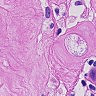
Metastatic tissue present: yes